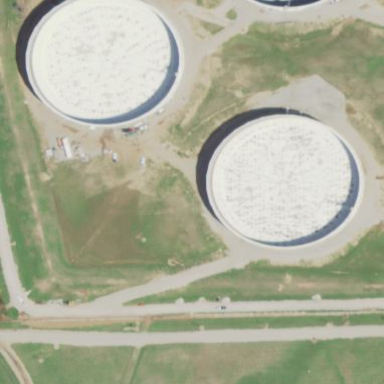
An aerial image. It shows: Storage tank created as man-made structure.